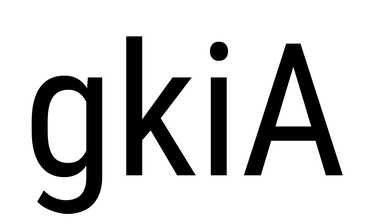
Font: Roboto_Condensed_Regular